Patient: sex F, age 68
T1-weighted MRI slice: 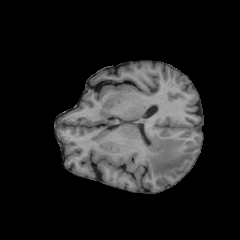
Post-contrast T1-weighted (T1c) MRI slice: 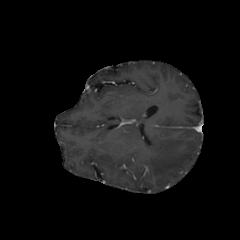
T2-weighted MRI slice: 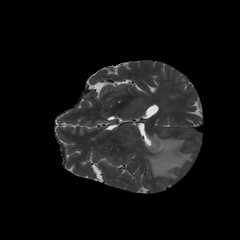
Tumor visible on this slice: yes
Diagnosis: Glioblastoma, IDH-wildtype
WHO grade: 4